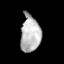
Tissue: lung
Cell type: T cells
Senescence score: 0.1983
Nuclear area (px): 709
Mean DAPI intensity: 184.052